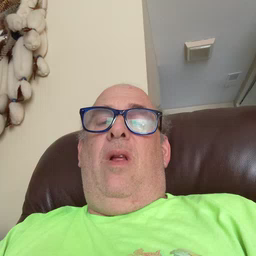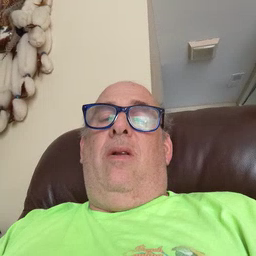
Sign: wake